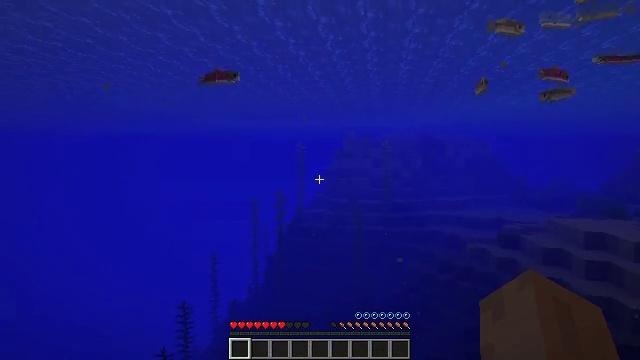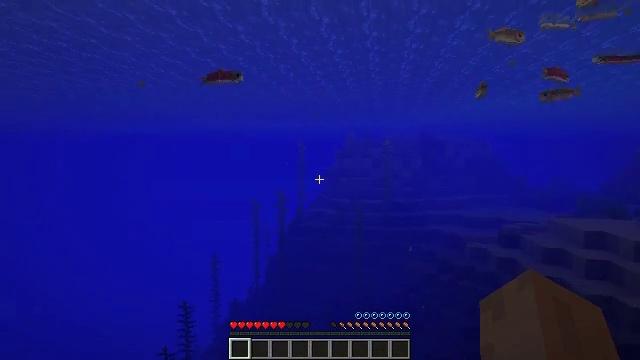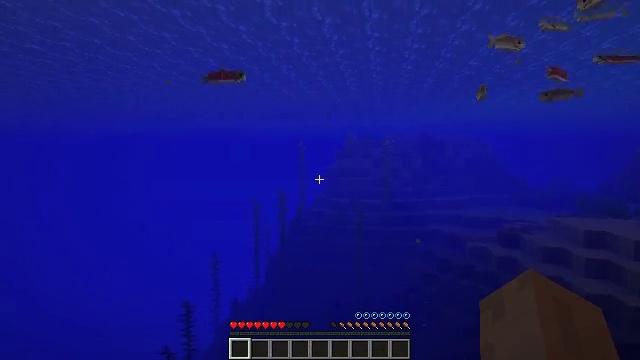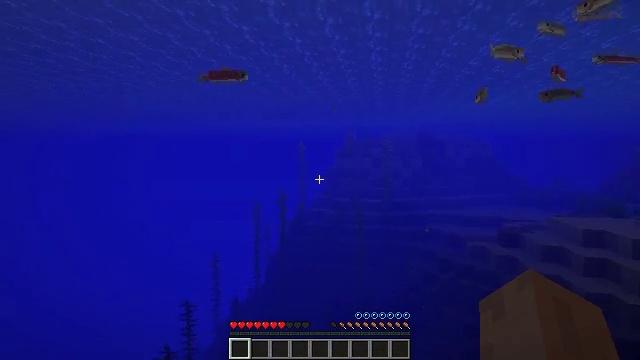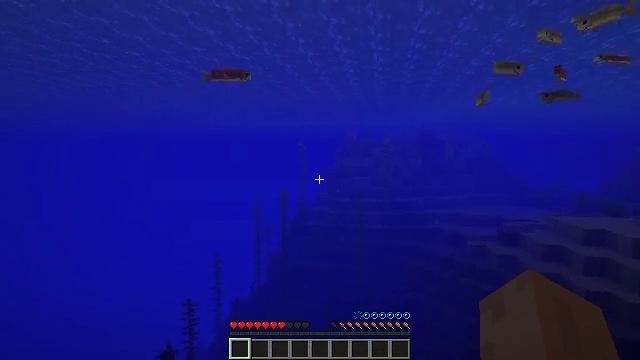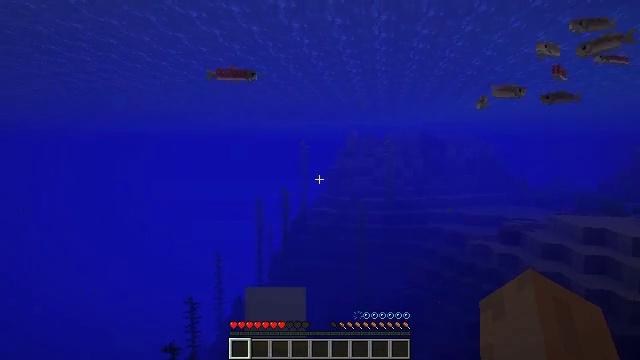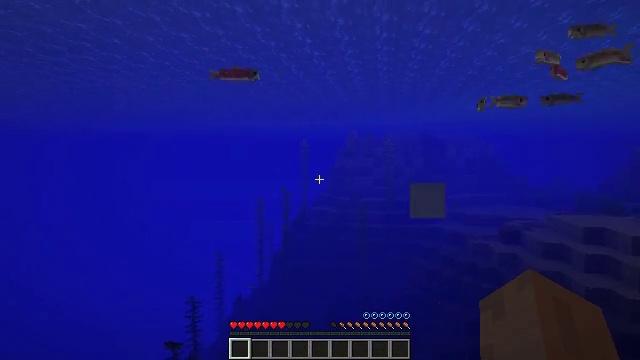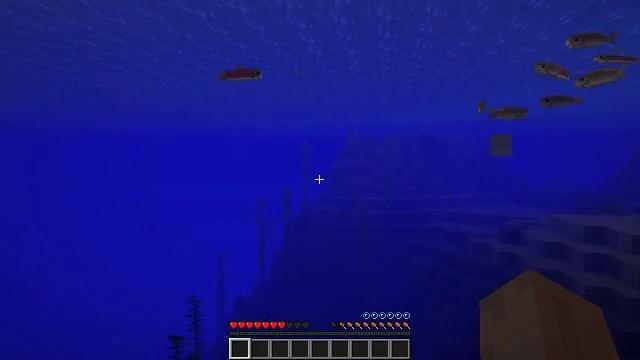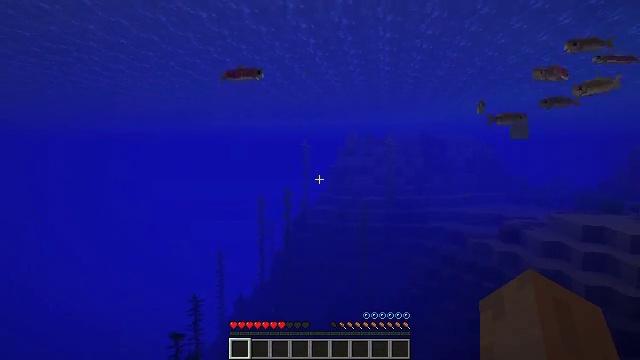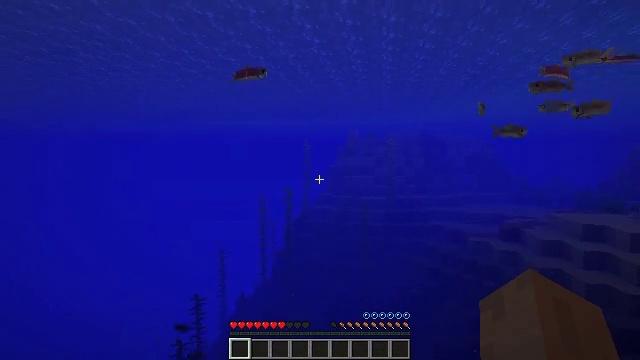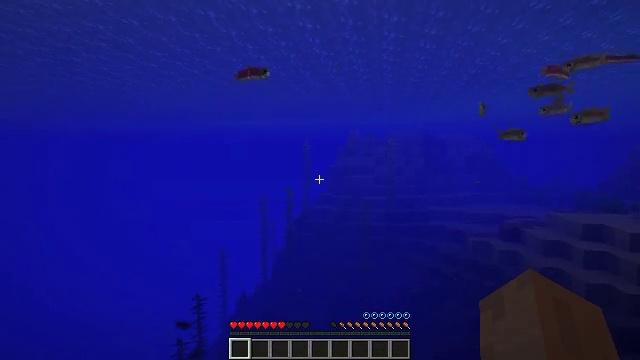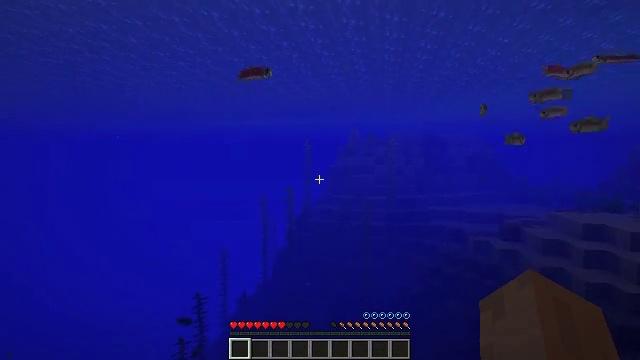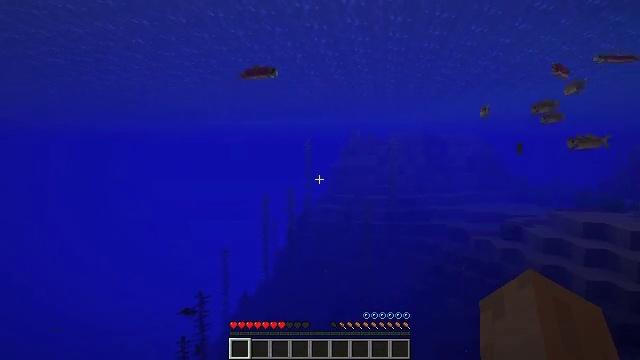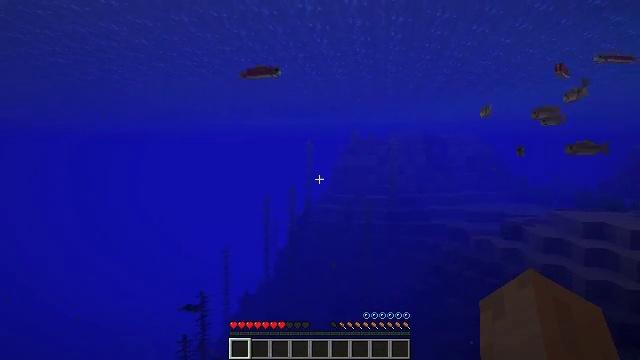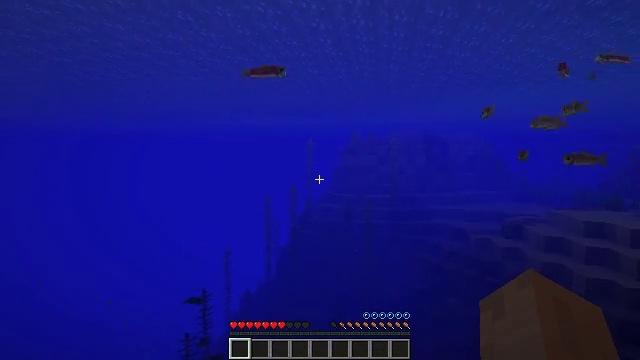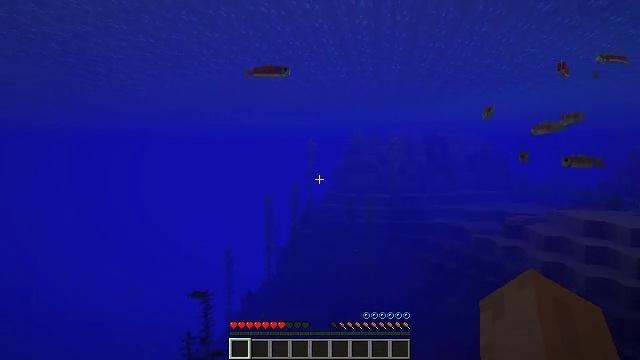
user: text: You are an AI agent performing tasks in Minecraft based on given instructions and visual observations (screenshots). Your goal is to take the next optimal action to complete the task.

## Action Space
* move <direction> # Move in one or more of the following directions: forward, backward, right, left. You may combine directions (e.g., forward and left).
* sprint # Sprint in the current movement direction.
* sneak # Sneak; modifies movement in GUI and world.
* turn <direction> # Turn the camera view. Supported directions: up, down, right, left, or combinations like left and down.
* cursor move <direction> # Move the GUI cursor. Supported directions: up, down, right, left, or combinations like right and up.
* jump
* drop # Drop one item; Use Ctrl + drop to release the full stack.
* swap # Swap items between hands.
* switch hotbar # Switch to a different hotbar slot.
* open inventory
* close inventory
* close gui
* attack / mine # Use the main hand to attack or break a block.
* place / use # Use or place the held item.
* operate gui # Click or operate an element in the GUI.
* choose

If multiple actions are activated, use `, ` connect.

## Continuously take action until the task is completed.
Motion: motion action
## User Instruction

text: Gather some birch planks.
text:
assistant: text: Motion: move back and move left, attack / mine
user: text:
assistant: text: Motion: move back and move left, attack / mine
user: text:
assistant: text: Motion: move back and move left, attack / mine
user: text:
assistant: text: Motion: move back and move left, attack / mine
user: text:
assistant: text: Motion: move back and move left, attack / mine
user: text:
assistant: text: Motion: move back and move left, attack / mine
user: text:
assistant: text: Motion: move back and move left, attack / mine
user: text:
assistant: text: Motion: move back and move left, attack / mine
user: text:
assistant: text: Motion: move back and move left, attack / mine
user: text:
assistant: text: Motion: move back and move left, attack / mine
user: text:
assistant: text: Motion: move back and move left, attack / mine
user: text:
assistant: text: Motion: move back and move left, attack / mine
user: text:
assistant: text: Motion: move back and move left, attack / mine
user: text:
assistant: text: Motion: move back and move left, attack / mine
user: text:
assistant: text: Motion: move back and move left, attack / mine
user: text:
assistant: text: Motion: move back and move left, attack / mine
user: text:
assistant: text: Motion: move back and move left, attack / mine
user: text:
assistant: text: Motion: move back and move left, attack / mine
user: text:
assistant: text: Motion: move back and move left, attack / mine
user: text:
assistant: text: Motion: move back and move left, attack / mine
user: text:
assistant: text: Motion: move back and move left, attack / mine
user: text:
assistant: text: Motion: move back and move left, attack / mine
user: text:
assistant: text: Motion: move back and move left, attack / mine
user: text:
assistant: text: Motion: move back and move left, attack / mine
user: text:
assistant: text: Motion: move back and move left, attack / mine
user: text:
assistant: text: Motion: move back and move left, attack / mine
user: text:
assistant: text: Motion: move back and move left, attack / mine
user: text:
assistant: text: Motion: move back and move left, attack / mine
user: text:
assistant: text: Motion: move back and move left, attack / mine
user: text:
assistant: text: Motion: move back and move left, attack / mine